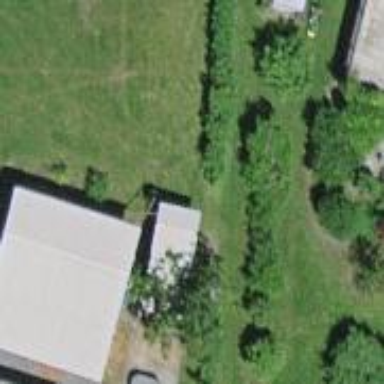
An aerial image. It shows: Shed.